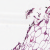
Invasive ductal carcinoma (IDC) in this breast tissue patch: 0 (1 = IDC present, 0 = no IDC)